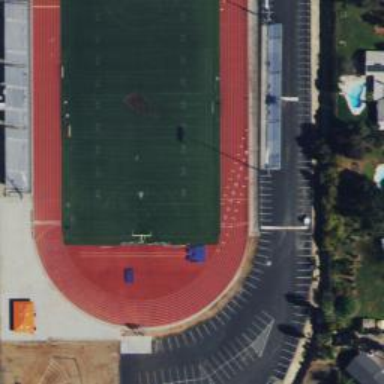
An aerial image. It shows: Pitch for American football with artificial turf surface.